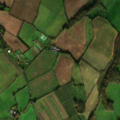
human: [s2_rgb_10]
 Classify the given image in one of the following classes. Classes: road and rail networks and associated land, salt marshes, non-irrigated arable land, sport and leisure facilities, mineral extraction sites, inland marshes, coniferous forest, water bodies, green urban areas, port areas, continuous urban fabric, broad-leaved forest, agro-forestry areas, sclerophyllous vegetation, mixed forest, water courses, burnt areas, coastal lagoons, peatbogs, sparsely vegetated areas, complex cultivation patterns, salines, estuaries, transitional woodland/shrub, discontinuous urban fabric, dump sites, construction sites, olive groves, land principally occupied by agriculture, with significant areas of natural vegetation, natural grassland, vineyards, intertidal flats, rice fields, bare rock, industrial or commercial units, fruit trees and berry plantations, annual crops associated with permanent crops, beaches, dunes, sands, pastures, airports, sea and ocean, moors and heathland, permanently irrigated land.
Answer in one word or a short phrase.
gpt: non-irrigated arable land, fruit trees and berry plantations, pastures